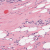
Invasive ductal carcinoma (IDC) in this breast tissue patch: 1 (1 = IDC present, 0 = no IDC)